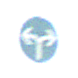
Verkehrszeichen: VorgeschriebeneFahrtrichtungRechtsOderLinks
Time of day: SunriseSunset
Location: Outdoor (Nature)
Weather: PartlyCloudy
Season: NotSpecified
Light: Natural